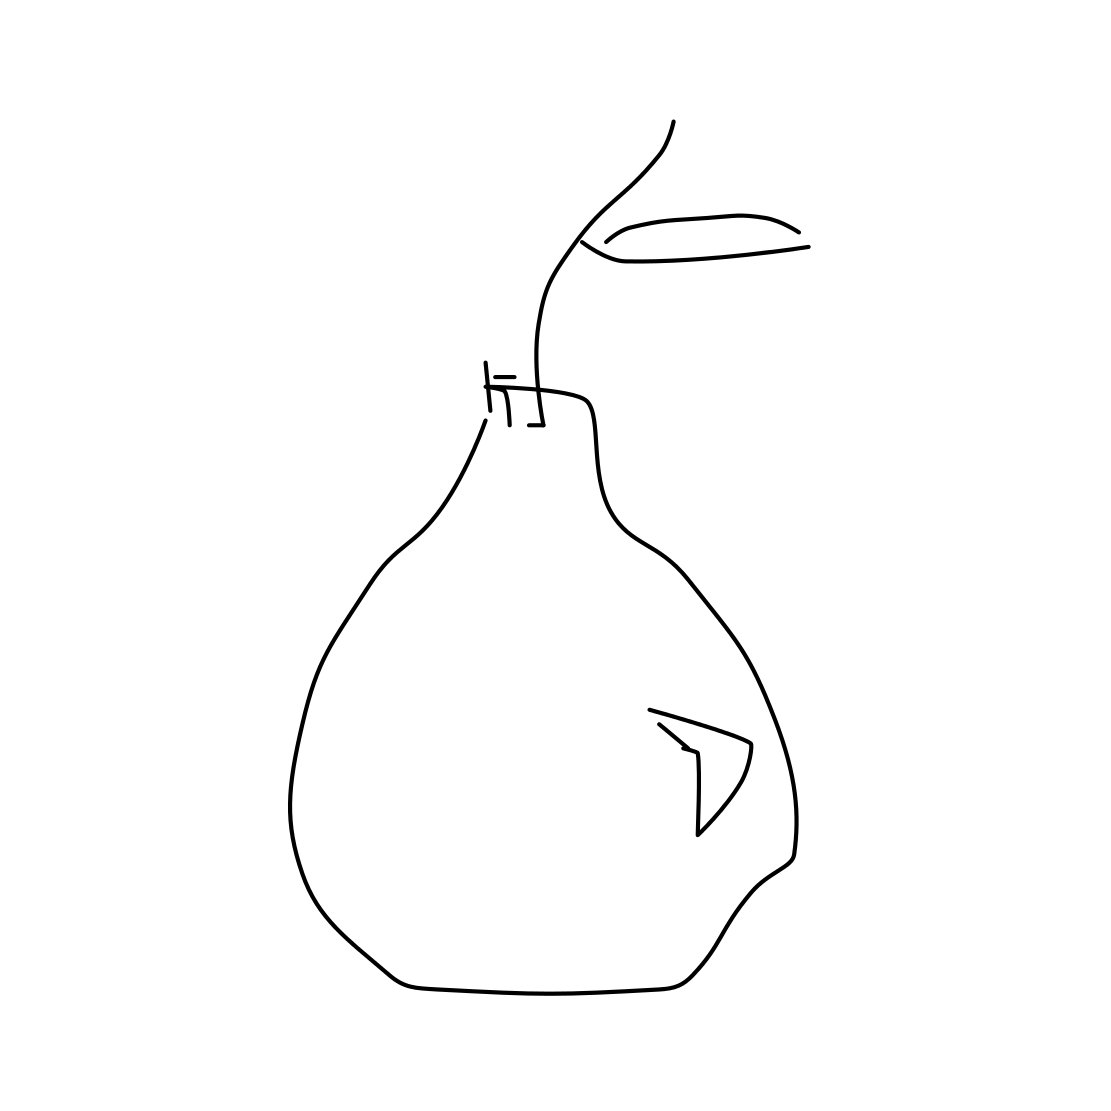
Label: pear